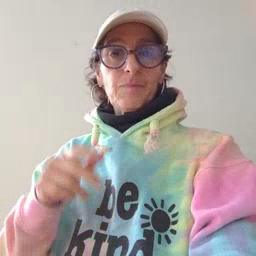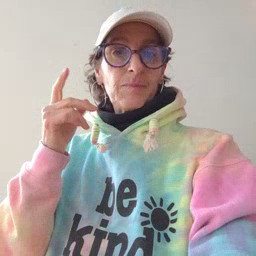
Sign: hear